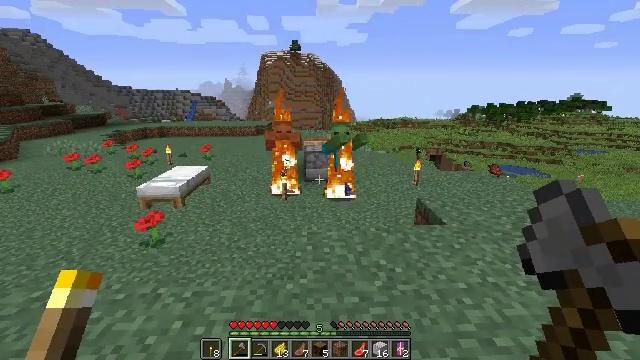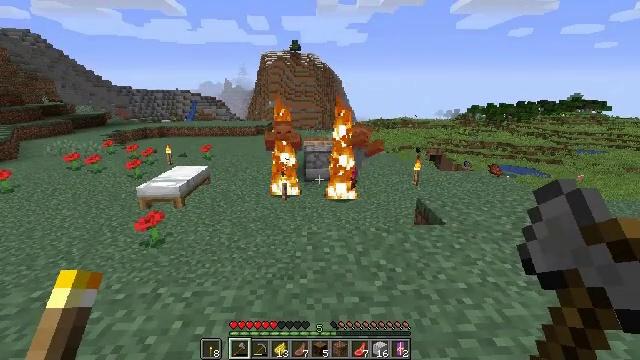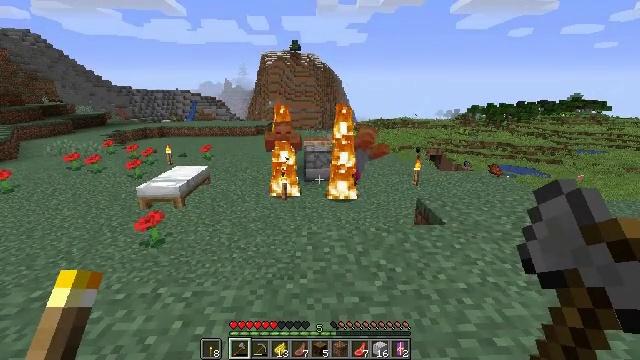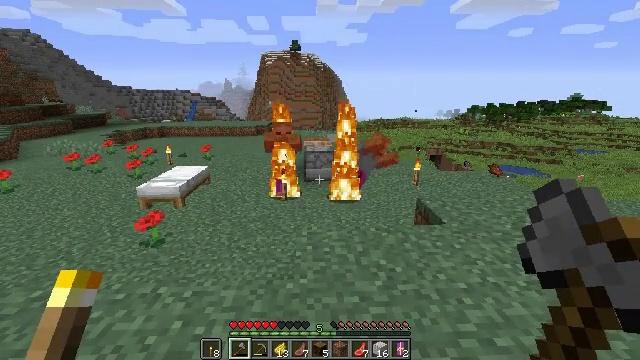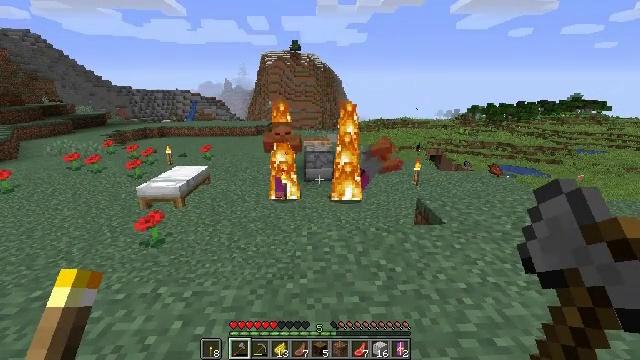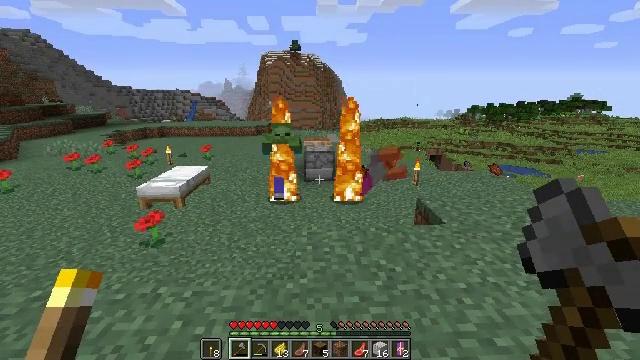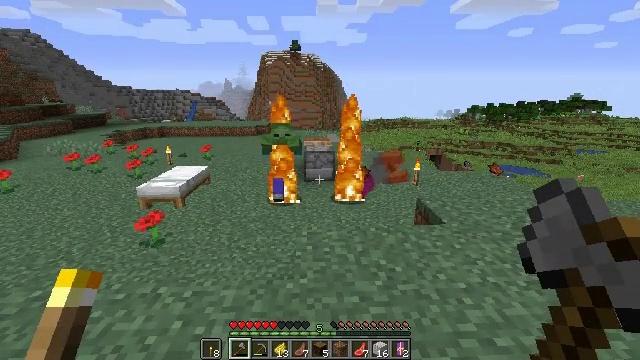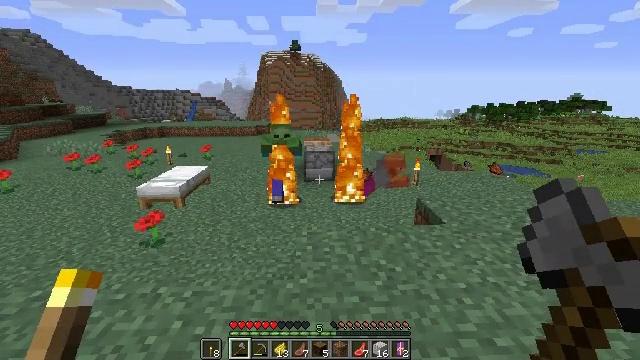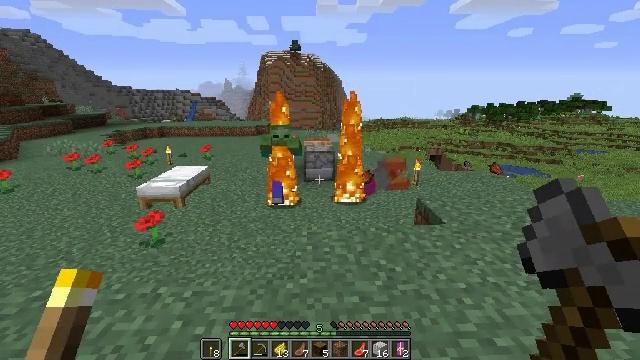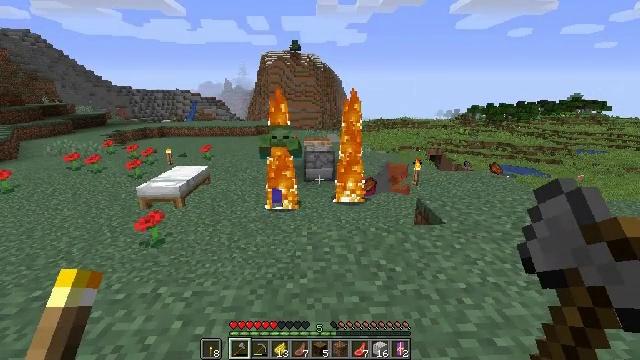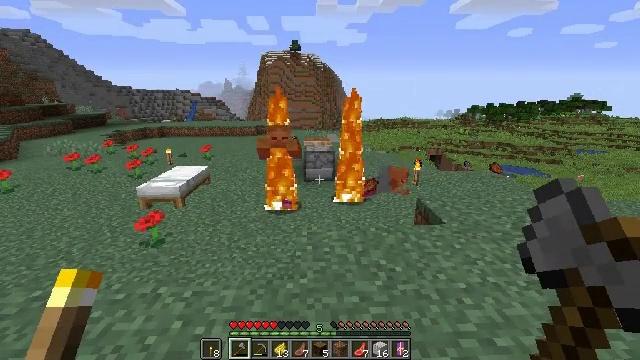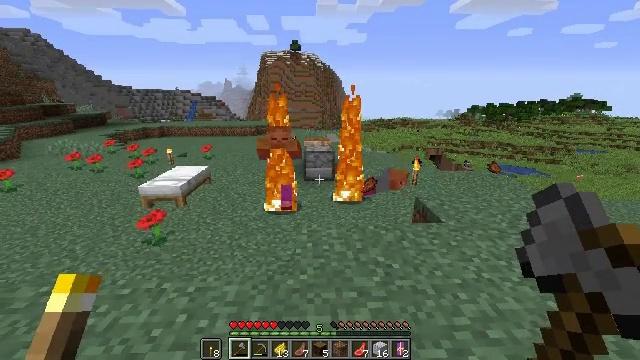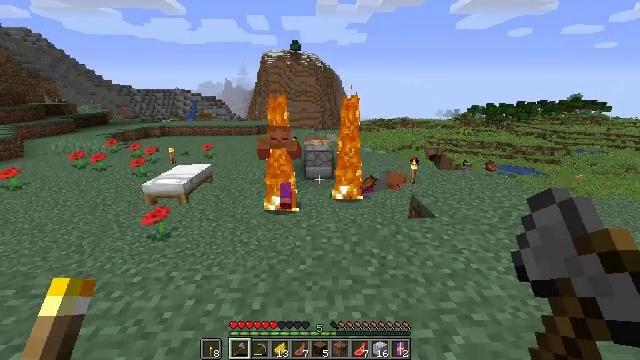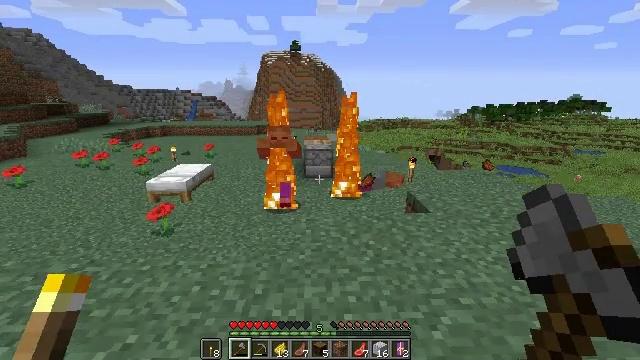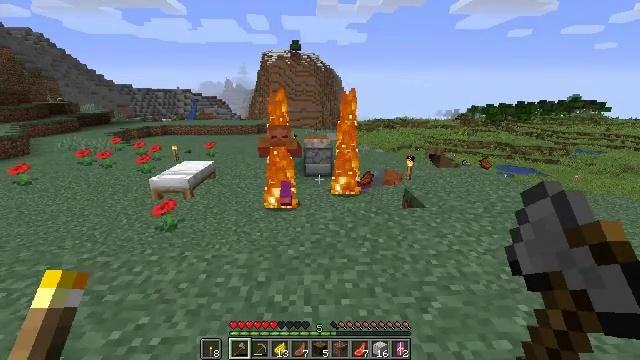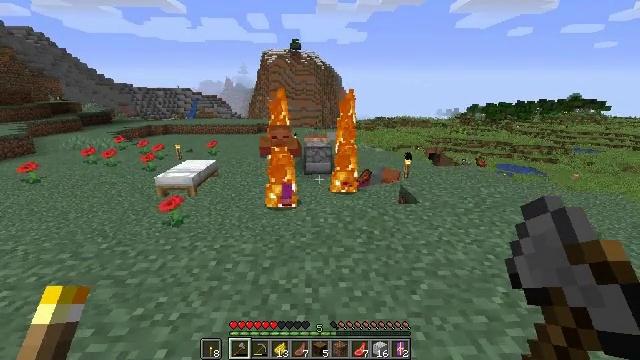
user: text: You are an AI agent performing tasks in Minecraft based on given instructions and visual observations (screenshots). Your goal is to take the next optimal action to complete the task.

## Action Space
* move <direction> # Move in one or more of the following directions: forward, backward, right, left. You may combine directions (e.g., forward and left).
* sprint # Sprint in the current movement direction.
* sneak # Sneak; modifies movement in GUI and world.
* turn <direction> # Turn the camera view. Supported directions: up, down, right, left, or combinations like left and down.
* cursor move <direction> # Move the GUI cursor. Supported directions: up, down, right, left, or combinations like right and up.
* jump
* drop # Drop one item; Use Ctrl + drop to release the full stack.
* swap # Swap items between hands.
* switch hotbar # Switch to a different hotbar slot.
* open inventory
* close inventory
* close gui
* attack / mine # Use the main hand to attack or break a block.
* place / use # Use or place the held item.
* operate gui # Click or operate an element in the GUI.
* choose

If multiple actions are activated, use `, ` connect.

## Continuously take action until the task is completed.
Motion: motion action
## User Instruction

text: Open the crafting table and craft polished andesite.
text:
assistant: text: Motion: no_op
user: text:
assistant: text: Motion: no_op
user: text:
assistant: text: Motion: no_op
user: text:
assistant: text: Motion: no_op
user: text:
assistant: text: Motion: no_op
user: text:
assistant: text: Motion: no_op
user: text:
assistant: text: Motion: no_op
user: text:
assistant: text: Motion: no_op
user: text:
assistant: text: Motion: no_op
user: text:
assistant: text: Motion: no_op
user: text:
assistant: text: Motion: move back
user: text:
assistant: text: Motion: move back
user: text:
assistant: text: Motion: move back
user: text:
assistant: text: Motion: move back
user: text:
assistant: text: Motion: move back
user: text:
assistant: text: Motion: no_op
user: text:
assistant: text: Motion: no_op
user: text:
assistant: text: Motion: no_op
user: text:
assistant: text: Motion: no_op
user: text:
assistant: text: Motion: move back
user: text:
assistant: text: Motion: move back
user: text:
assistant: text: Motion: move back
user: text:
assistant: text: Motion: no_op
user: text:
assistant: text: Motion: no_op
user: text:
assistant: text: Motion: move back
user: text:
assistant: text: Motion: move back
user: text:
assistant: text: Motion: move back
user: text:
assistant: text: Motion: no_op
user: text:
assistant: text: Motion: no_op
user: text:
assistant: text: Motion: no_op